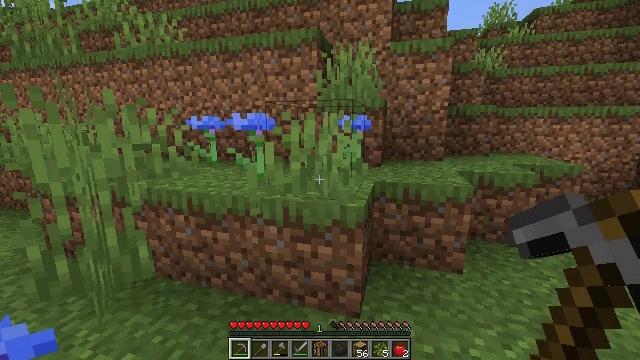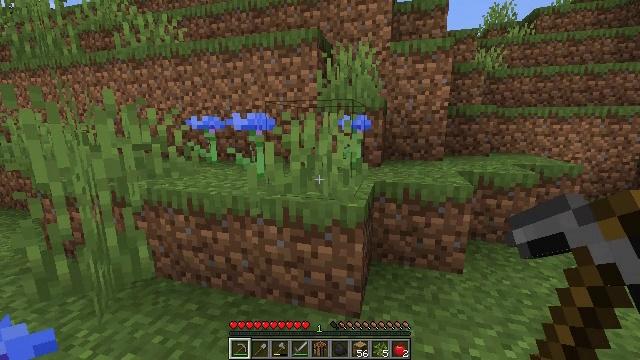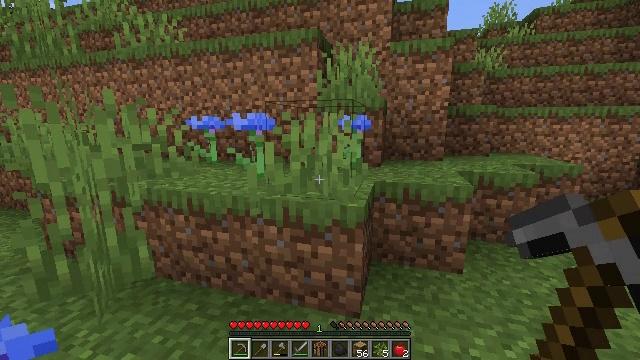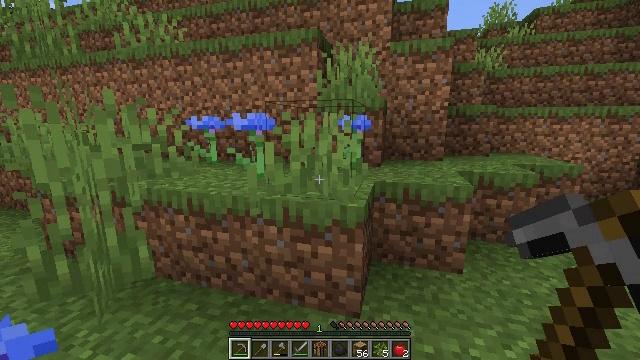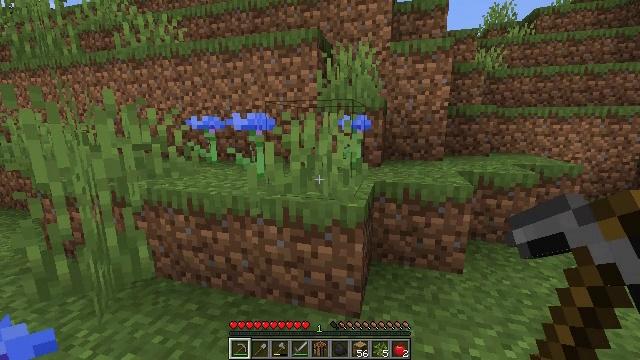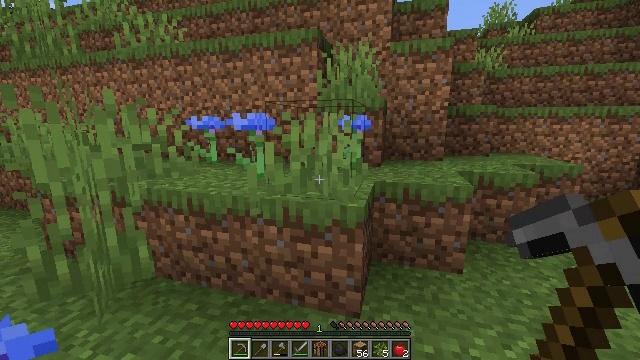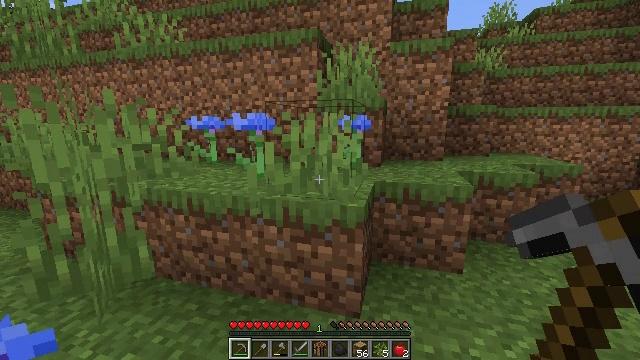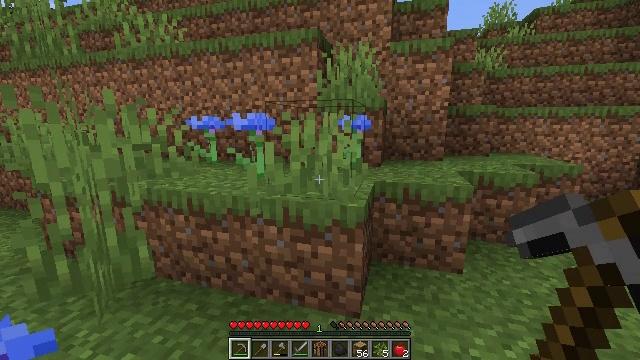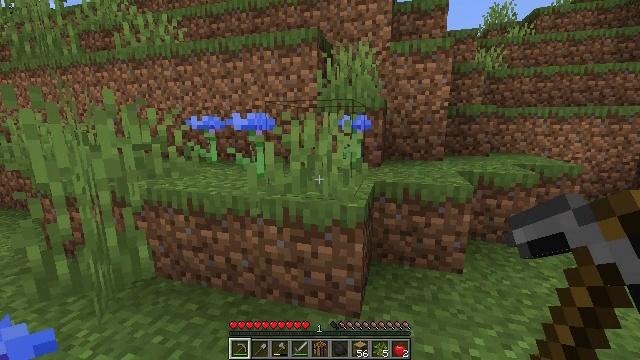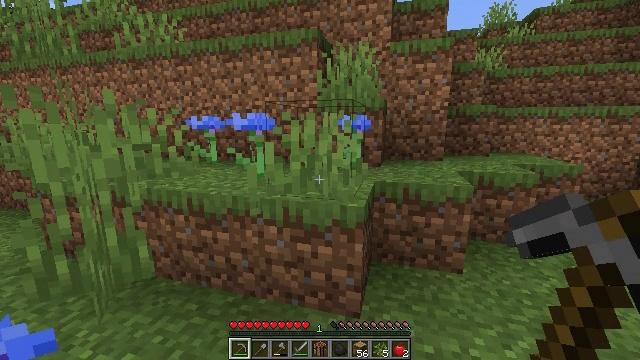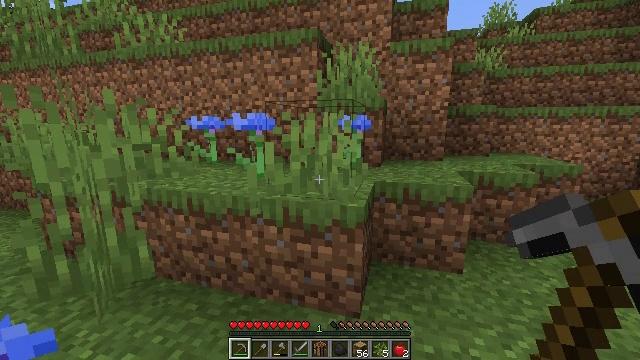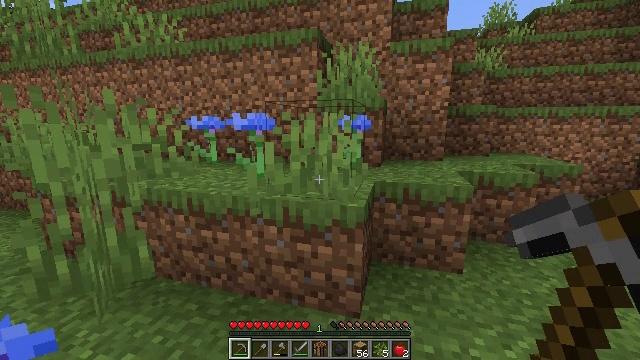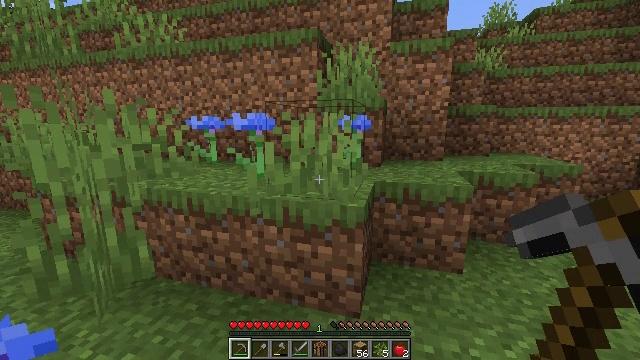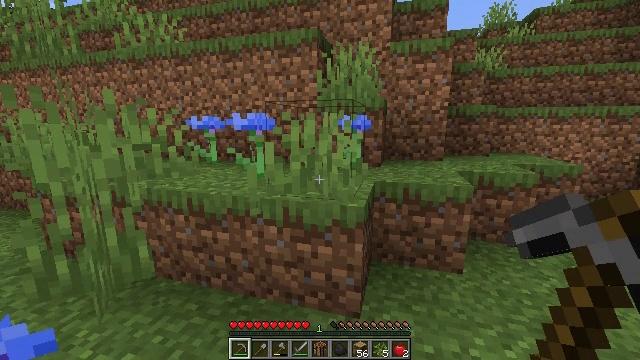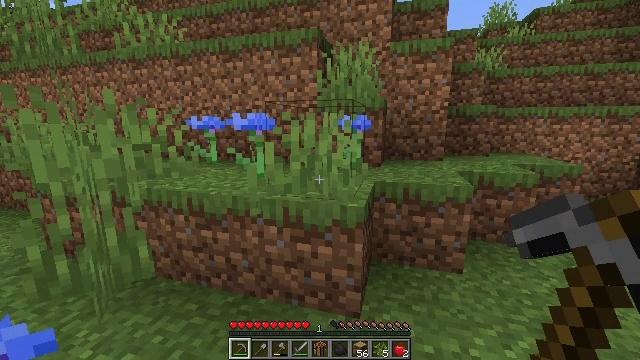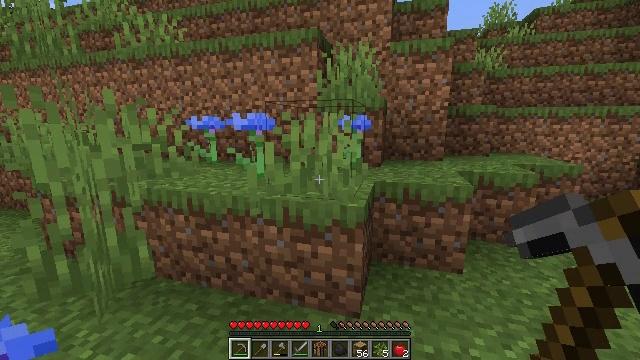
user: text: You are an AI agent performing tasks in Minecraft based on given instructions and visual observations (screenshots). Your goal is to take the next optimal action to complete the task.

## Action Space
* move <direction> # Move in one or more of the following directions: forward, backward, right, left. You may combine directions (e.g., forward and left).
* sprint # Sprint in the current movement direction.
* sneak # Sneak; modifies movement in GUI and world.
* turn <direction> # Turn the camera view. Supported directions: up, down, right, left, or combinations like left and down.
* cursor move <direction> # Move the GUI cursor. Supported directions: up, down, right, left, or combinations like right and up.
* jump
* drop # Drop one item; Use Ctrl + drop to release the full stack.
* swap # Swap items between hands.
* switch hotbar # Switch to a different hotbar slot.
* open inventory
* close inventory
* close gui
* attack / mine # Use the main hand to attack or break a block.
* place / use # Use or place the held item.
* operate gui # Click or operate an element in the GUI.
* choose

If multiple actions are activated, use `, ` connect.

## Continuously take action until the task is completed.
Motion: motion action
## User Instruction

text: Break the hay block to collect it.
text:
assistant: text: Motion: no_op
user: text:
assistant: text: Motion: no_op
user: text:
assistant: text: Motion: no_op
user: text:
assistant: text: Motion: no_op
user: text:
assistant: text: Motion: no_op
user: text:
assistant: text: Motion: no_op
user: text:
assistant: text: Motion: no_op
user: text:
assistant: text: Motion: no_op
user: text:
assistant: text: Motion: no_op
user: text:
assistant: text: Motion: no_op
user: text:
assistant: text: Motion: no_op
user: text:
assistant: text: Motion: no_op
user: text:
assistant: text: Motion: no_op
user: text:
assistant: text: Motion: no_op
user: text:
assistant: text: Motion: no_op
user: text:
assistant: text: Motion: no_op
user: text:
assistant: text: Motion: no_op
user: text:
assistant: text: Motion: no_op
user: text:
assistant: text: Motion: no_op
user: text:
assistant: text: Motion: no_op
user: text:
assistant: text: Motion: no_op
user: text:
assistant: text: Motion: no_op
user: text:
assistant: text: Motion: no_op
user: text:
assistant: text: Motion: no_op
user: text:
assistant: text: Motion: no_op
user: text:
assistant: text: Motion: no_op
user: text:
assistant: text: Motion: no_op
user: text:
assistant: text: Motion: no_op
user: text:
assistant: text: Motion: no_op
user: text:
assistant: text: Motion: no_op